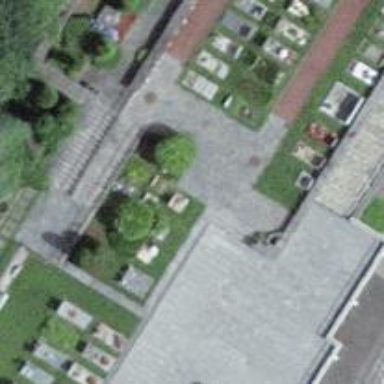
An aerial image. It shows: Historic tomb.